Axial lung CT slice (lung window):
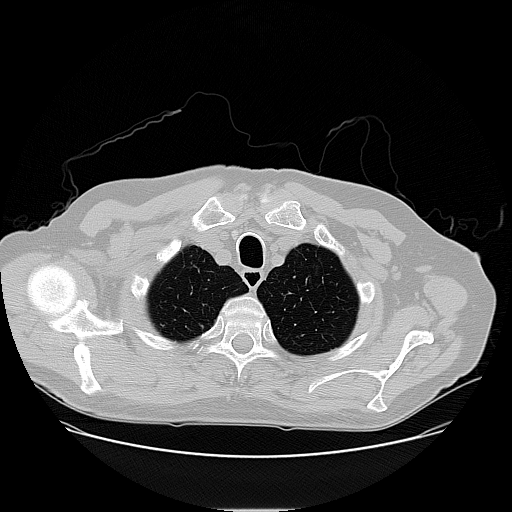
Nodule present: no